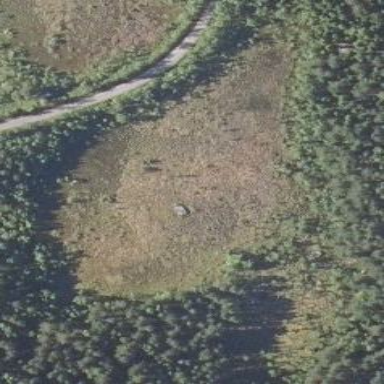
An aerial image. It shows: Bog wetland area.